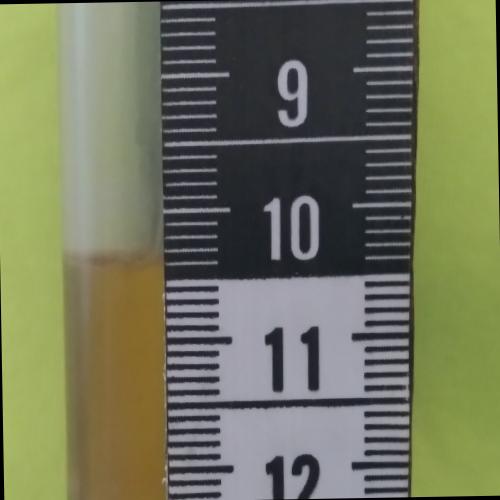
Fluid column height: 10.4 cm